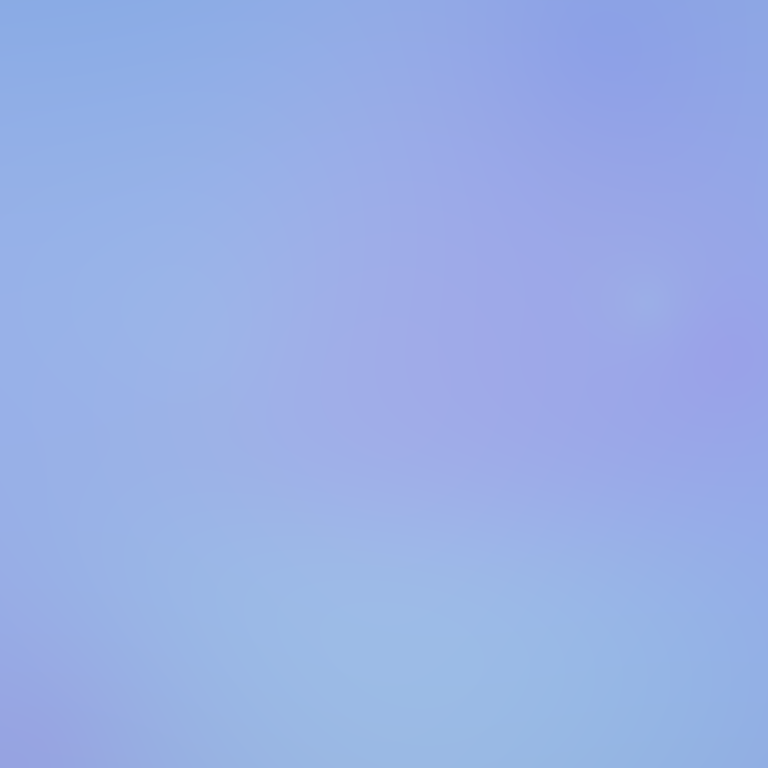
Abstract light effect, smooth gradient from soft blue to gentle lavender, serene atmosphere, diffuse light, no room, no furniture, no objects.